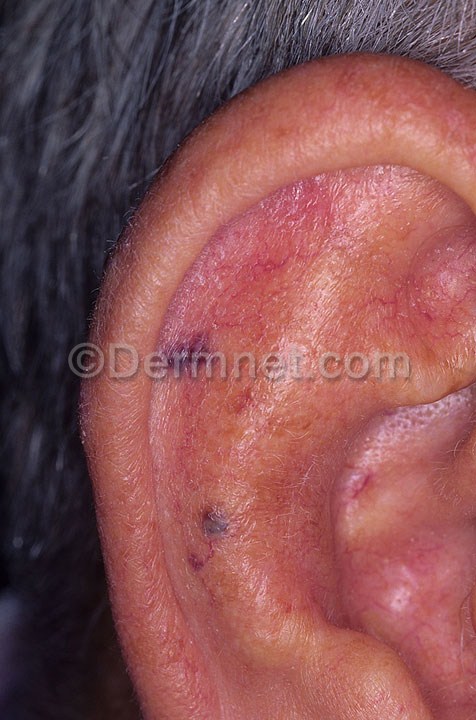
Disease: Vascular Tumors